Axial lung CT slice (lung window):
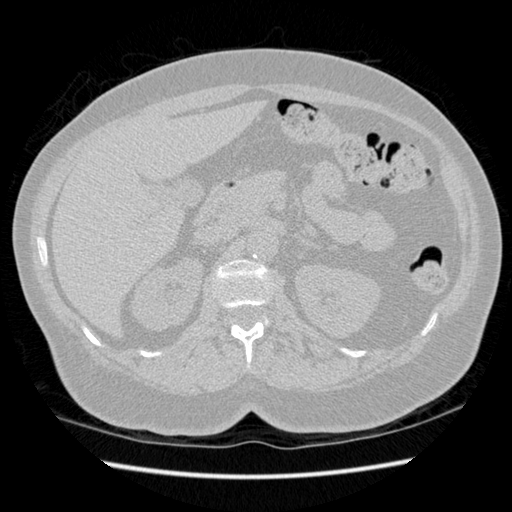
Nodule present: no